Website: bh-photo
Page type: customer-info-address
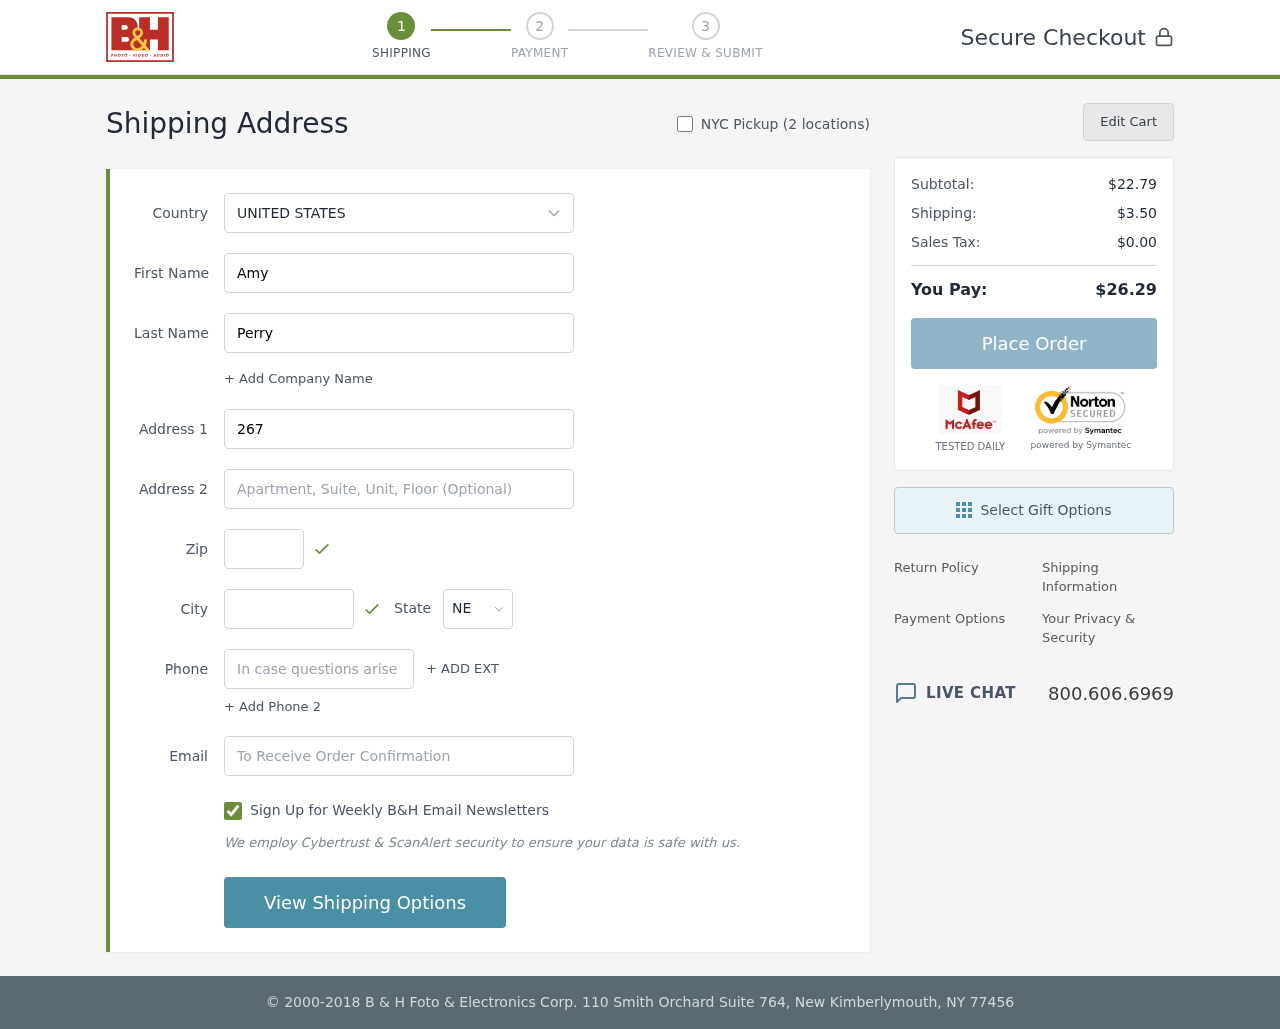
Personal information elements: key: PII_CITY
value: Gomezton
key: PII_COUNTRY
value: United States
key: PII_EMAIL
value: aperry@hotmail.com
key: PII_FIRSTNAME
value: Amy
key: PII_LASTNAME
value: Perry
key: PII_PHONE
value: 6718053827
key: PII_POSTCODE
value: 86239
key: PII_STATE_ABBR
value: NE
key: PII_STREET
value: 2675 Cain Passage
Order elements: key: ORDER_SUBTOTAL
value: $22.79
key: ORDER_SHIPPING_COST
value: $3.50
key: ORDER_TAX
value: $0.00
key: ORDER_TOTAL
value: $26.29